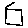
Label: square